This grayscale image was formed by reshaping a rotor test-rig vibration snapshot into a 2-D grid. Classify the rotor condition as one of: normal, misalignment, unbalance, looseness.
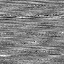
Answer: misalignment